Question: ## Goal
I want to display the text that I put in the Label's "Error on ErrorProvider1" attribute whenever I get an error. See the following label's attributes below.

I try to display the text in the red rectangle into my ErrorProvider1 'SetError(control, value)' function.
'''
If TextBox1.Text.Trim.Contains("'") Then
ErrorProvider1.SetError(lblErr, ErrorProvider1.GetError(lblErr))
Else
ErrorProvider1.SetError(lblErr, "")
End If
'''
How can I retrieve the 'Error on ErrorProvider1' text from the lblErr to display it in the ErrorProvider1 'SetError' value?
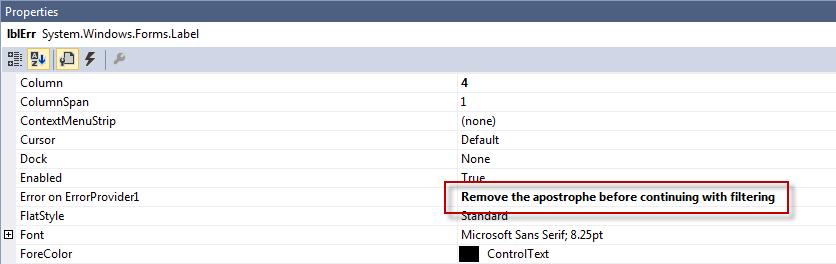
Answer: Your issue is that you are replacing the error message when nothing is wrong. As noted in your comment below, you are storing the localized error message in the label's 'Tag', so you can do the following:
'''
If TextBox1.Text.Trim.Contains("'") Then
ErrorProvider1.SetError(lblErr, lblErr.Tag)
Else
ErrorProvider1.SetError(lblErr, "")
End If
'''
You were correct to use 'ErrorProvider1.GetError(Control)' to get the value. It's just that you're more than likely replacing it with an empty string before you were retrieving it.